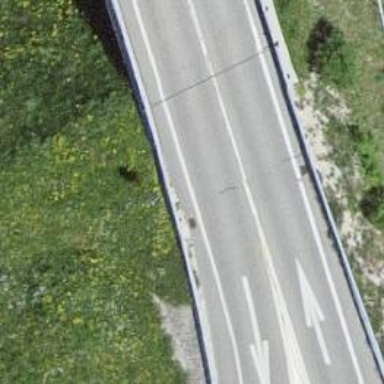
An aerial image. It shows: Trunk link road with asphalt surface.